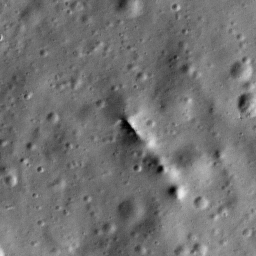
Pit: Adams B 3
Host crater: Adams B
Host type: impact_melt
Lunar coordinates: latitude -31.289, longitude 65.752